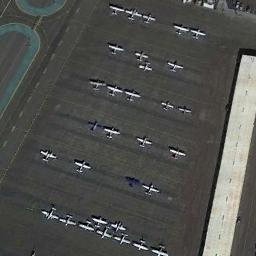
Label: airplane